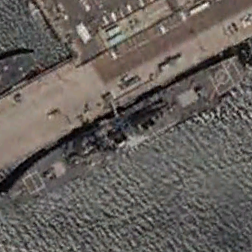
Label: destroyer